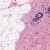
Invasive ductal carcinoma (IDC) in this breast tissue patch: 0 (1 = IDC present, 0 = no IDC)